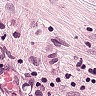
Metastatic tissue present: yes